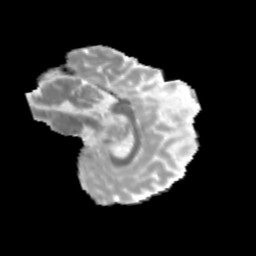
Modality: MD
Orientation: sagittal
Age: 12
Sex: female
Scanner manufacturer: siemens
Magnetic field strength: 3 T
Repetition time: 3.8 s
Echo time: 0.07 s